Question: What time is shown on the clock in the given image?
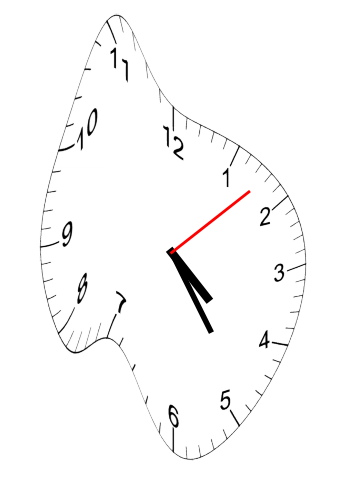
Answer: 04:24:08